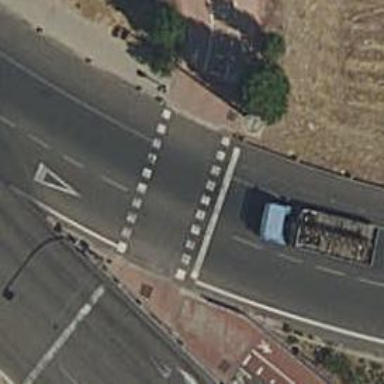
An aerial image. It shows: Road with traffic signals.